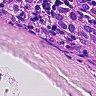
Metastatic tissue present: yes